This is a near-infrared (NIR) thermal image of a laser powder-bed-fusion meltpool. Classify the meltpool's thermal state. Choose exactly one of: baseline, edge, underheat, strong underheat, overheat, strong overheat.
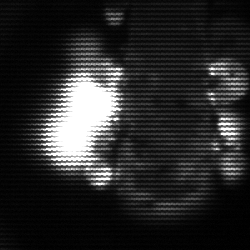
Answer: strong underheat